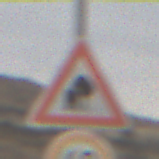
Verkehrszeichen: UnzureichendesLichtraumprofil
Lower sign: Geschwindigkeit60
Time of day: MorningAfternoon
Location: Outdoor (Nature)
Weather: Overcast
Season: NotSpecified
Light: Natural